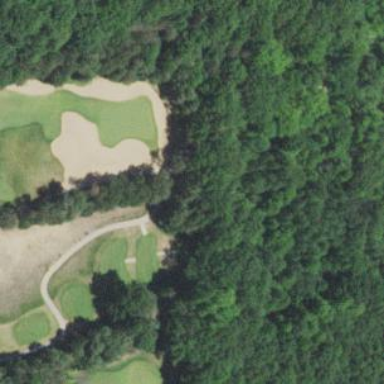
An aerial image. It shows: Golf bunker filled with natural sand.